Question: There is a simple way to password protect a website directory using 'htacess' and 'htpasswd' files. More here: <URL>
But when it asks the user for a password it does so using a popup dialogue box at the browser level, see below:

Is is possible to communicate w the server via PHP so as to embed this interaction (i.e. requesting a username and password that works using the aforementioned technique) directly into a web page? If so, how would one go about this?
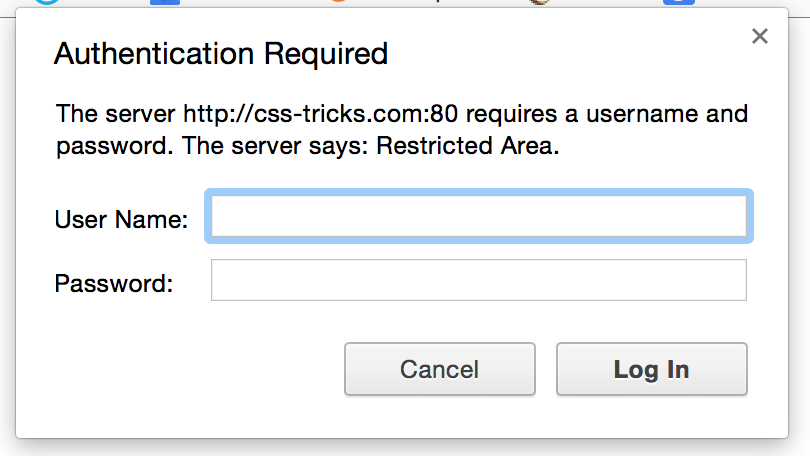
Answer: The "htaccess technique" uses a feature of the HTTP protocol, which is embedded HTTP authentication. This is a standardised protocol, which browsers implement with a standardised UI. You cannot change that UI. If you want a regular "in-page authentication" with a login form etc, you need to implement it entirely yourself using sessions and a custom HTML form.